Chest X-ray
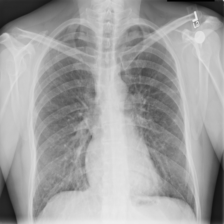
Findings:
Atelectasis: negative
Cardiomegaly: negative
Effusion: negative
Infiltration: negative
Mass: negative
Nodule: negative
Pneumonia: negative
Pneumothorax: negative
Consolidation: negative
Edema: negative
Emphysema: negative
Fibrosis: negative
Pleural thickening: negative
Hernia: negative